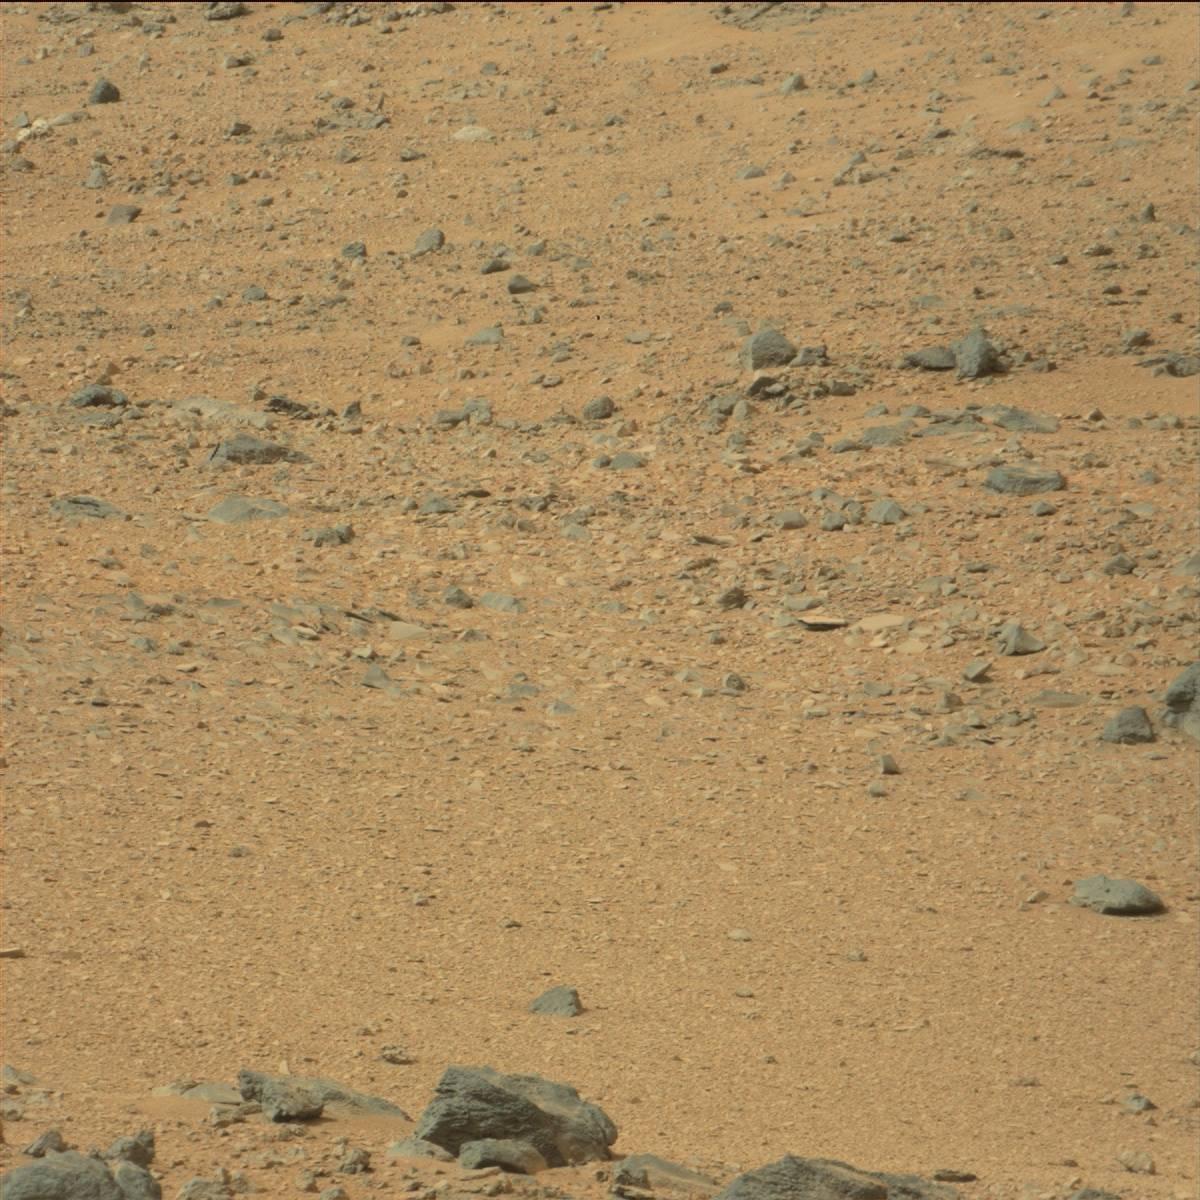
Terrain classes present: Bedrock, Sand / Soil